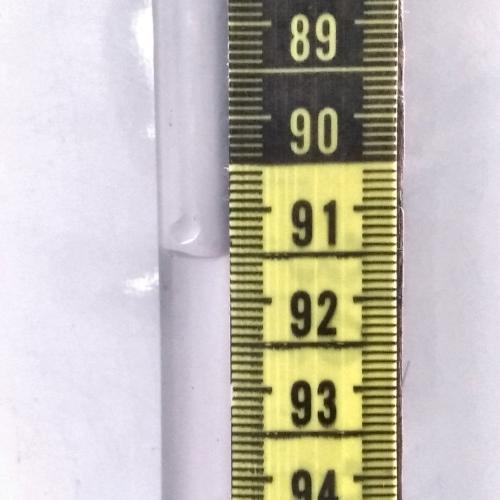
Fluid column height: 91.5 cm